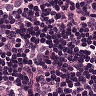
Metastatic tissue present: yes